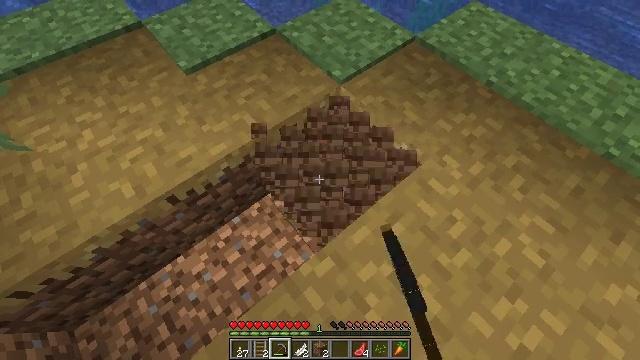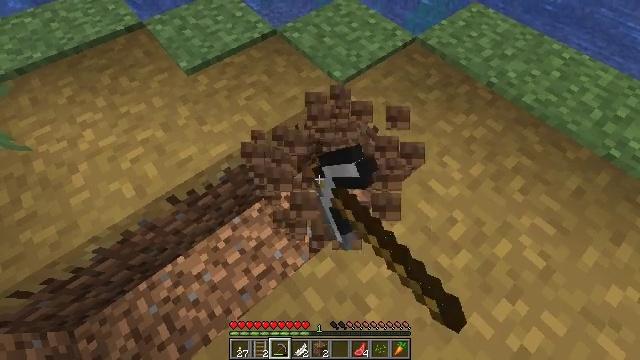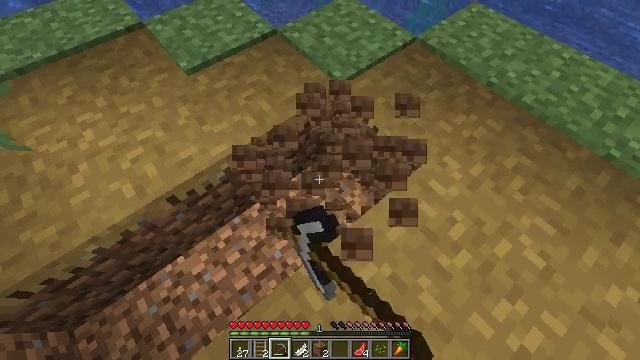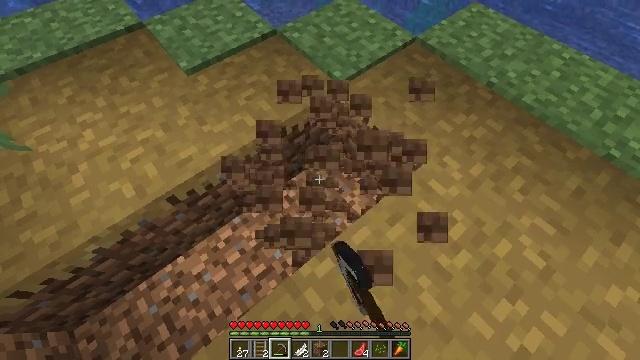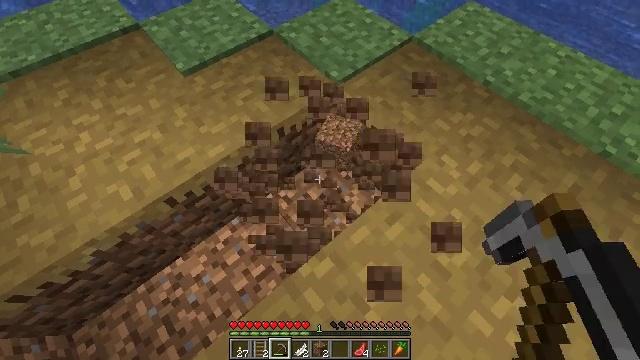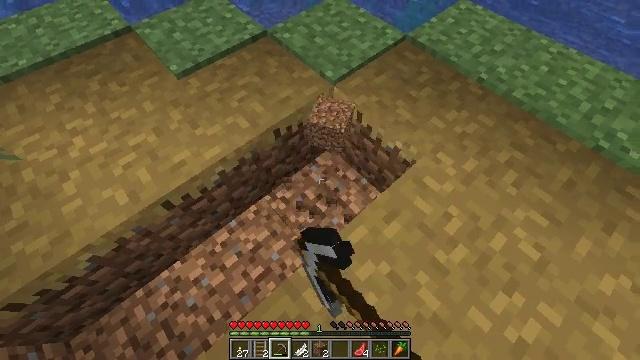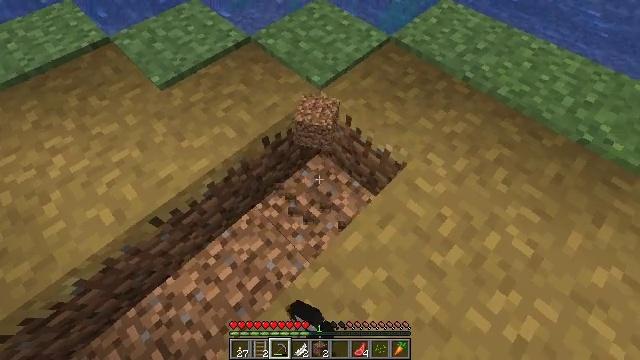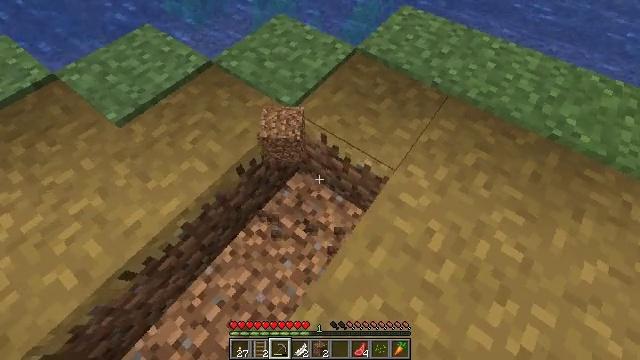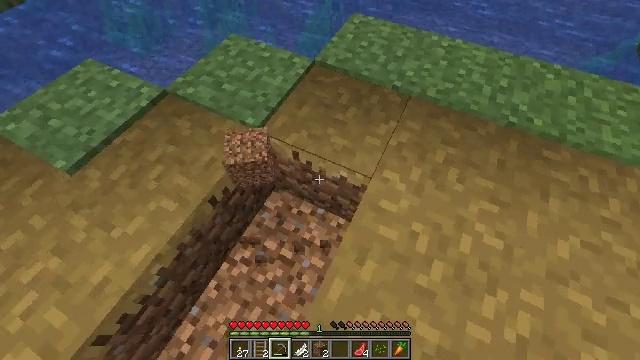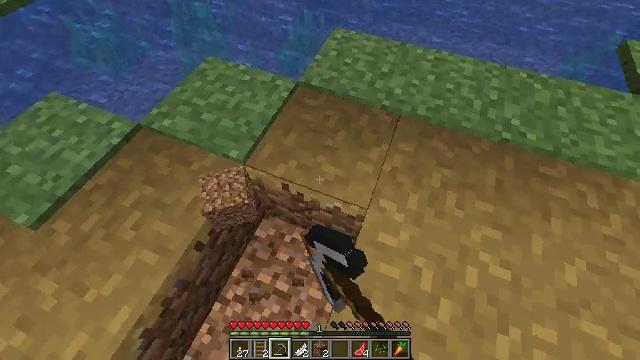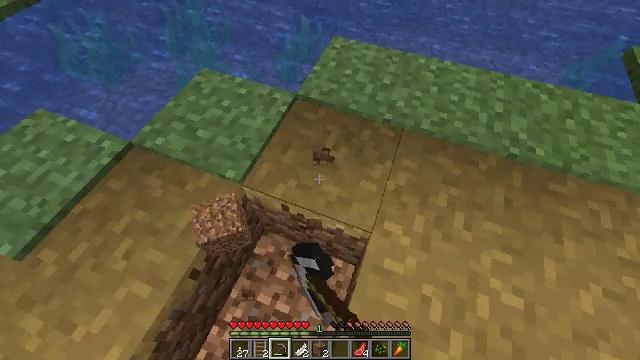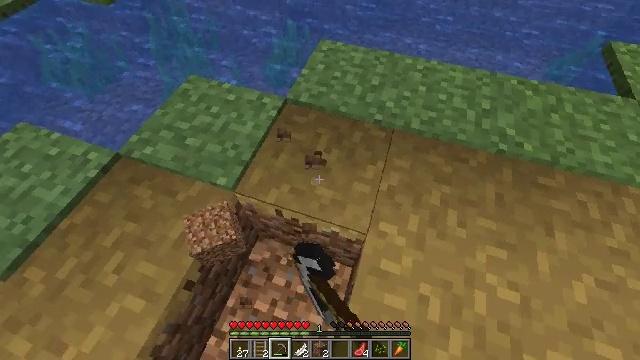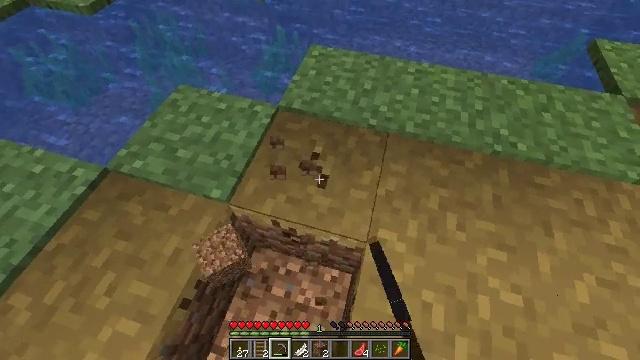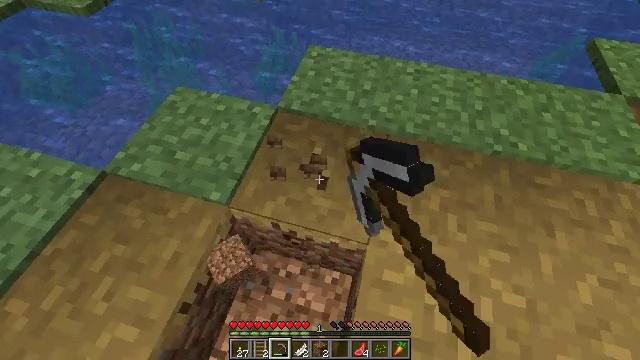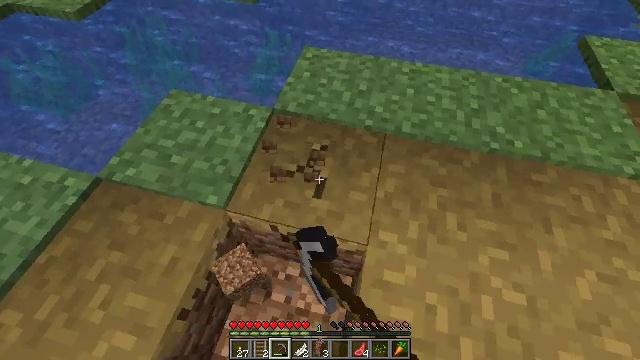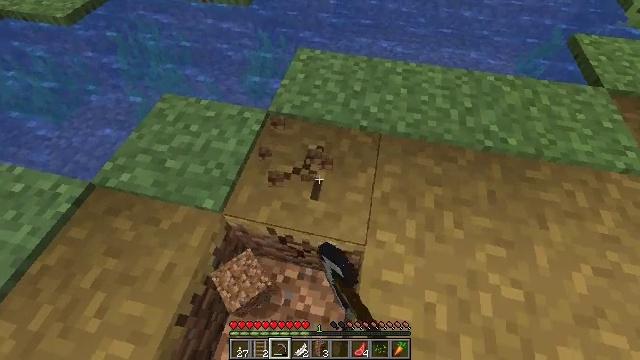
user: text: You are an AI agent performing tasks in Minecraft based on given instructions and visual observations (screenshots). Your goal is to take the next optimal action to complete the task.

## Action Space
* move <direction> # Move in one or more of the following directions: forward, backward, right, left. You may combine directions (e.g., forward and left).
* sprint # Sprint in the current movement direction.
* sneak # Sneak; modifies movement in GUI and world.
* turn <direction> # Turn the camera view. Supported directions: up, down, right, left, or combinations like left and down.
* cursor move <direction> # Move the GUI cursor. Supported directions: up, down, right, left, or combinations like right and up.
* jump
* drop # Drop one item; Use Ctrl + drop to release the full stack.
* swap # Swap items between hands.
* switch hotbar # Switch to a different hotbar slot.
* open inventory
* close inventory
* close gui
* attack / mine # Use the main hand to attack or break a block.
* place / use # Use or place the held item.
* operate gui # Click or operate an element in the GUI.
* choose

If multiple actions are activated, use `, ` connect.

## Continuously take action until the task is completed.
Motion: motion action
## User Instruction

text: Attack the grass path to restore it to dirt.
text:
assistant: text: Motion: attack / mine
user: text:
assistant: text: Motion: attack / mine
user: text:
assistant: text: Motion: attack / mine
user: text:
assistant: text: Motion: attack / mine
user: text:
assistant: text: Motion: turn right, attack / mine
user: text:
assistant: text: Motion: move forward, turn right, attack / mine
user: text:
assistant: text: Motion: move forward, turn right, attack / mine
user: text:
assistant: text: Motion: move forward, turn right and up, attack / mine
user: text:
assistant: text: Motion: move forward, turn right, attack / mine
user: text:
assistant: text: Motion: attack / mine
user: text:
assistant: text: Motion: turn right, attack / mine
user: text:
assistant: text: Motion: turn right, attack / mine
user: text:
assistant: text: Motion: attack / mine
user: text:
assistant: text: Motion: turn right, attack / mine
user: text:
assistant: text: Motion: turn right, attack / mine
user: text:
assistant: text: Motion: turn right, attack / mine
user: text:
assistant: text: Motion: attack / mine
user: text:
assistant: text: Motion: attack / mine
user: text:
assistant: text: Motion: attack / mine
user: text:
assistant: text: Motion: attack / mine
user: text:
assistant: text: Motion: attack / mine
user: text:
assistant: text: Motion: attack / mine
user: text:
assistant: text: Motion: attack / mine
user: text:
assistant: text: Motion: attack / mine
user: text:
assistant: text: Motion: attack / mine
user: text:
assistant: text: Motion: attack / mine
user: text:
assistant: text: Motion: attack / mine
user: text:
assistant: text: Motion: attack / mine
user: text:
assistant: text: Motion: attack / mine
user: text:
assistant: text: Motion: attack / mine